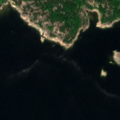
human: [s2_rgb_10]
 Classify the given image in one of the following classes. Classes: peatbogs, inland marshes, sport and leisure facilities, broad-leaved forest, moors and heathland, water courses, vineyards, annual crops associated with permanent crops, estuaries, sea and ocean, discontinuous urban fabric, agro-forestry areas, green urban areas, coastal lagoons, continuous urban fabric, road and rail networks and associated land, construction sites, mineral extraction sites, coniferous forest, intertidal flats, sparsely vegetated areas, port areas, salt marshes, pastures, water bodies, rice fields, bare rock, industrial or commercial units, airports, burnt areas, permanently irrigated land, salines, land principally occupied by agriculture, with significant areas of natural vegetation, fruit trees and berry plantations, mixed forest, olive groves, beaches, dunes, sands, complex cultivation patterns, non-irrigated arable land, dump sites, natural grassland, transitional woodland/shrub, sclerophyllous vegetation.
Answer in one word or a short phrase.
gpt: mixed forest, transitional woodland/shrub, sea and ocean